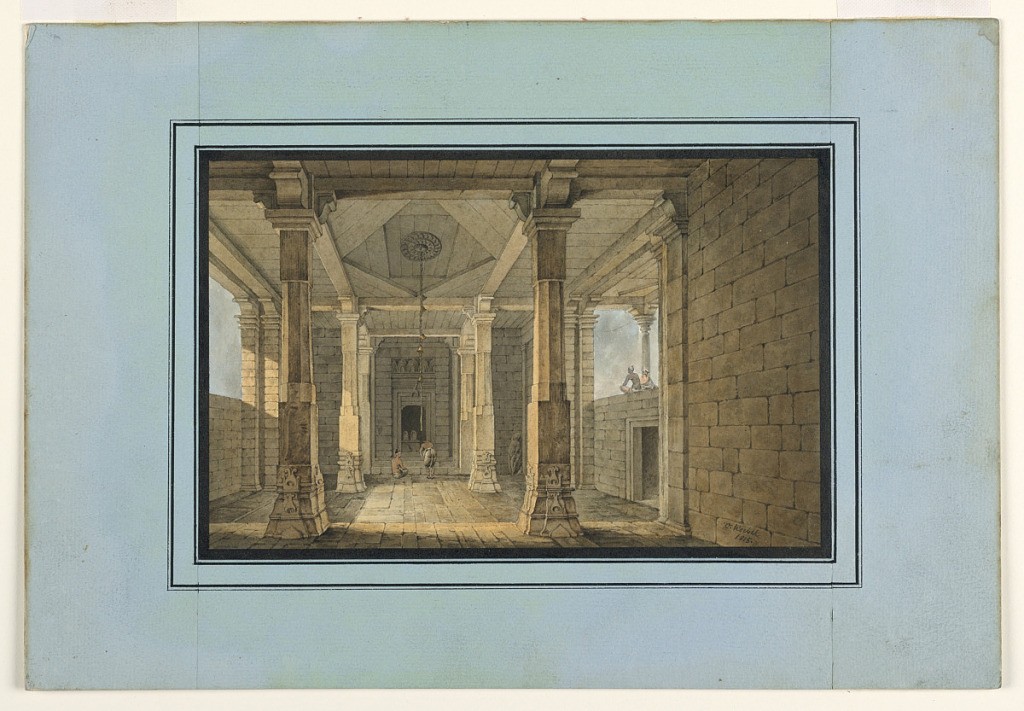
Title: Stage Design, Entrance to an Oriental Temple
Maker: Karl Josef Koebel, German, active Italy, 1796 - 1850
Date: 1815
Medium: Pen and black ink, brush and watercolor, ruled border in pen and black ink on white wove paper laid down on blue paper mounted on cardboard
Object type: Drawing
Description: Horizontal rectangle. Interior of open-air temple hall with brick walls and wooden ceiling. In background, two male figures near small open chamber. At upper right, two seated figures on temple wall exterior.